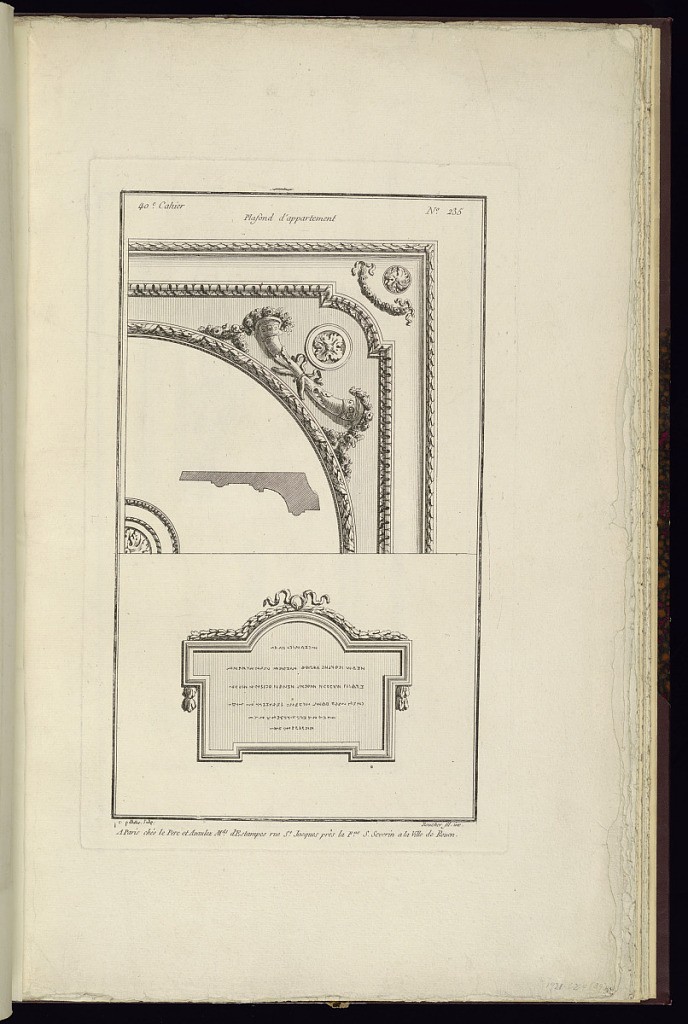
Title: Oeuvre de Boucher fils
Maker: Juste-François Boucher, French, 1736 – 1782
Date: ca. 1775
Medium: Engraving on off white laid paper
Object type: Print
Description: Designs for ceiling decoration with ornament motifs including rosettes, lamb tongue, cornucopia, and bound leaf, and faux text framed with leaf garland and ribbon. The plate is signed.